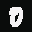
Label: 0